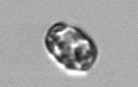
Label: Thalassiosira